Question: I have some data points (size of clusters) and I would like to calculate the average of these points, however, some instant peaks need to be removed. Usually, these peaks are twice or three times the normal value, but not always. Any suggestion would be appreciated. Thank you.
Some instant peaks because of coalescence:

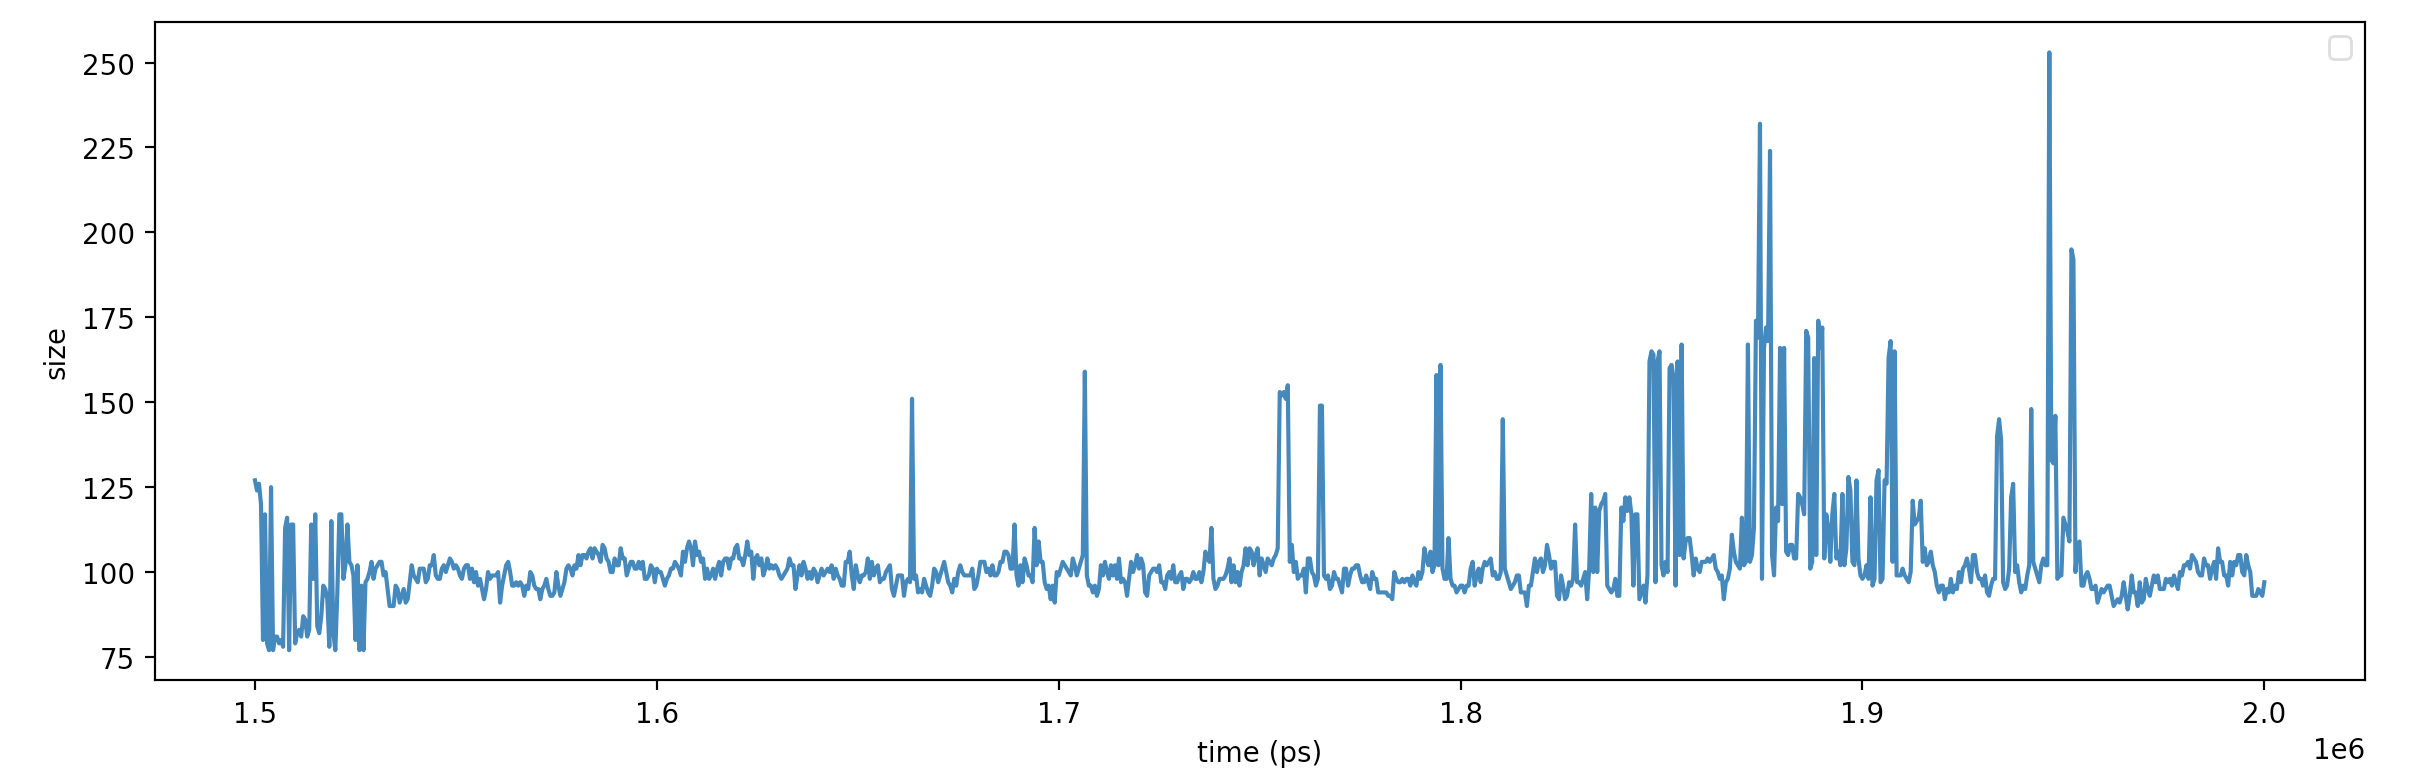
Answer: Assuming you have your data in a 'dataframe' with two columns: ''time'' and ''size'', and that there are around 500 observations in total (so the window size 10 is sensible):
Calculate the median of a moving window.
If for some value ('the median centered at it' * 'multiplier_thresh') is '>=' its ''size'', then consider this value an outlier and remove it:
'''
wind_size = 10
multiplier_thresh = 1.5
# Calculate rolling median
rolling_median = df['size'].rolling(window=wind_size).median().bfill()
# Drop outliers
to_stay = df['size'] < rolling_median * multiplier_thresh
df_no_outliers = df[to_stay]
'''
Mean of the values without the outliers:
'''
df_no_outliers['size'].mean()
'''
---
## A simpler approach:
Just remove the outliers of all your ''size'' values.
You can use <URL> to detect and remove the outliers.
Here is a simple one:
'''
q1 = df["size"].quantile(0.25)
q3 = df["size"].quantile(0.75)
iqr = q3 - q1 # Interquartile range
df_no_outliers = df[df["size"] < q3 + 1.5 * iqr]
'''